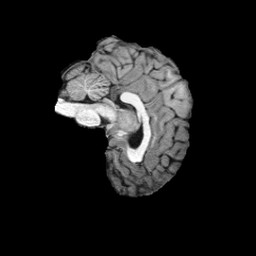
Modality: T1w
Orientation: sagittal
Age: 20
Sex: female
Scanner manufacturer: siemens
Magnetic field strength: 3 T
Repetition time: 2.5 s
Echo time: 0.00222 s